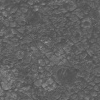
Atmospheric dust classification: not_dusty